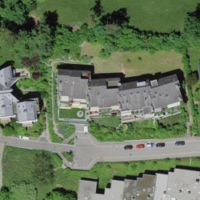
EUNIS habitat code: 55
Species observed at this site:
Galeopsis tetrahit